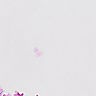
Metastatic tissue present: no